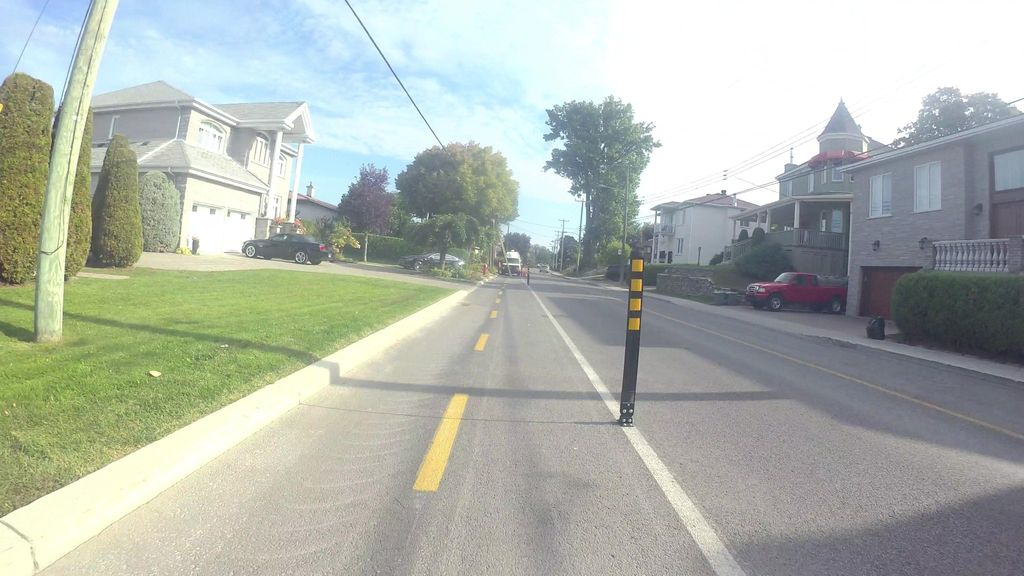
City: montreal